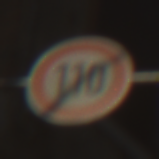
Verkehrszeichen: Geschwindigkeit110
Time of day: Midday
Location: Outdoor (Urban)
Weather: Clear
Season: NotSpecified
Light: Natural